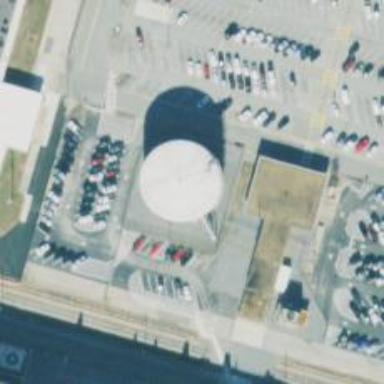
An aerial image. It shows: Storage tank that is man-made.